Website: crate-barrel
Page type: receipt
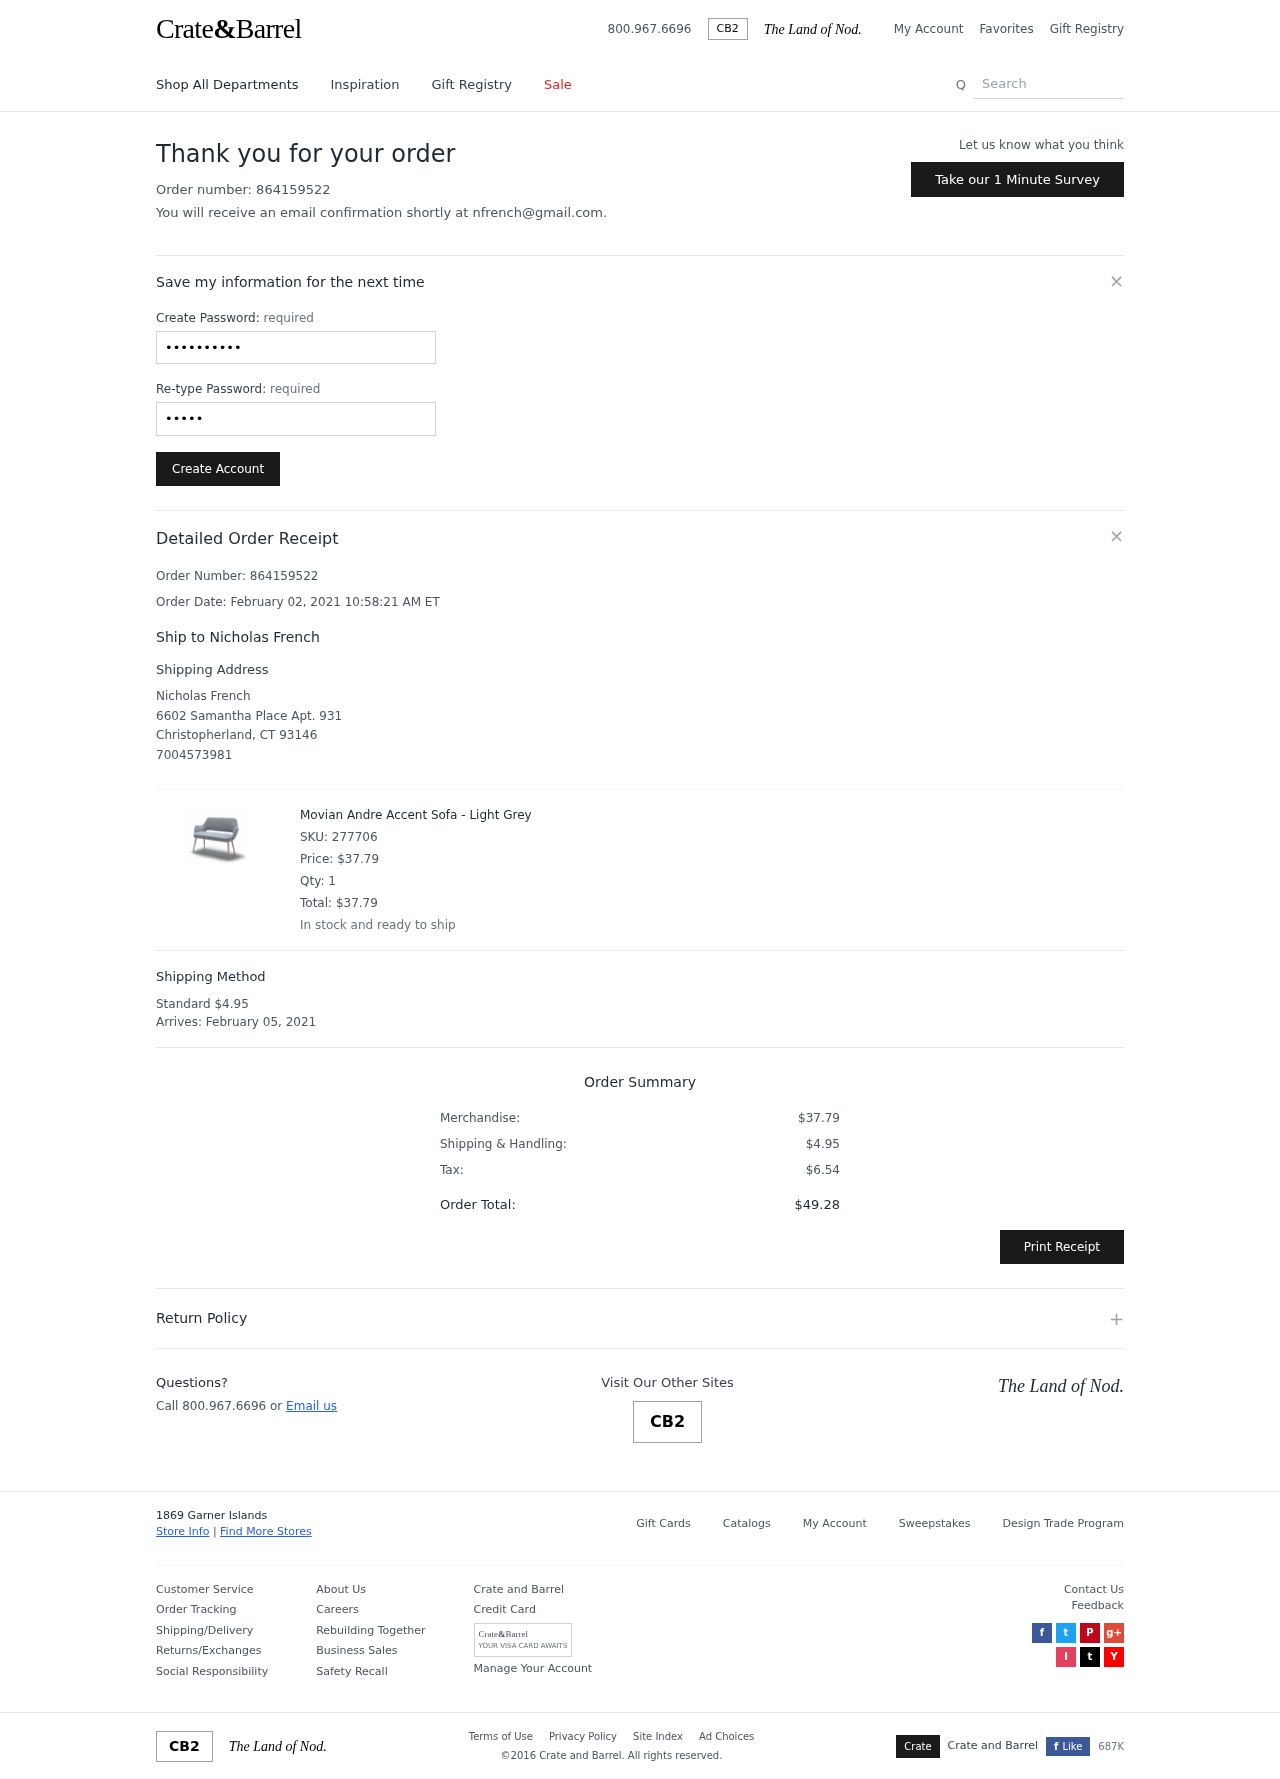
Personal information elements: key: PII_CITY
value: Christopherland
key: PII_EMAIL
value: nfrench@gmail.com
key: PII_FULLNAME
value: Nicholas French
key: PII_FULLNAME
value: Ship to Nicholas French
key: PII_PHONE
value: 7004573981
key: PII_POSTCODE
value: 93146
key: PII_STATE_ABBR
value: CT
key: PII_STREET
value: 6602 Samantha Place Apt. 931
Product elements: key: PRODUCT1_NAME
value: Movian Andre Accent Sofa - Light Grey
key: PRODUCT1_PRICE
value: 37.79
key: PRODUCT1_QUANTITY
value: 1
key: PRODUCT1_SKU
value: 277706
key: PRODUCT1_TOTAL
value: $37.79
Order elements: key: ORDER_ID
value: Order Number: 864159522
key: ORDER_ID
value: Order number: 864159522
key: ORDER_DATE
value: Order Date: February 02, 2021 10:58:21 AM ET
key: ORDER_SHIPPING_COST
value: $4.95
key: ORDER_DELIVERY_DATE
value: February 05, 2021
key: ORDER_SUBTOTAL
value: $37.79
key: ORDER_TAX
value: $6.54
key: ORDER_TOTAL
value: $49.28
Search elements: key: HEADER_SEARCH
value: Search